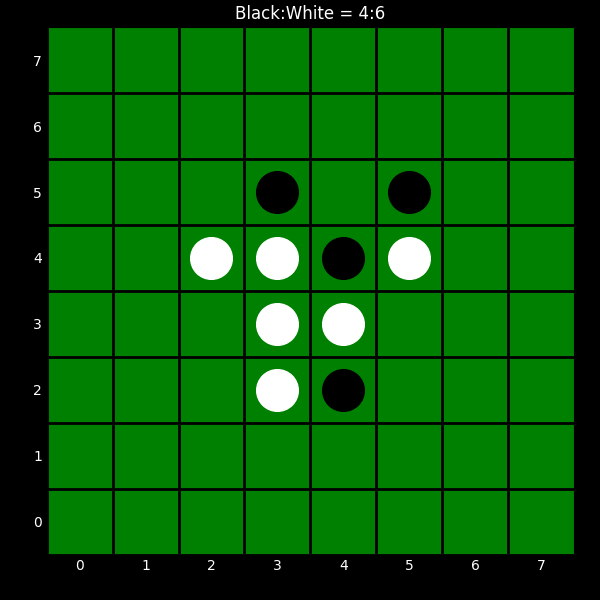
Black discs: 4
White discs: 6